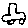
Label: car